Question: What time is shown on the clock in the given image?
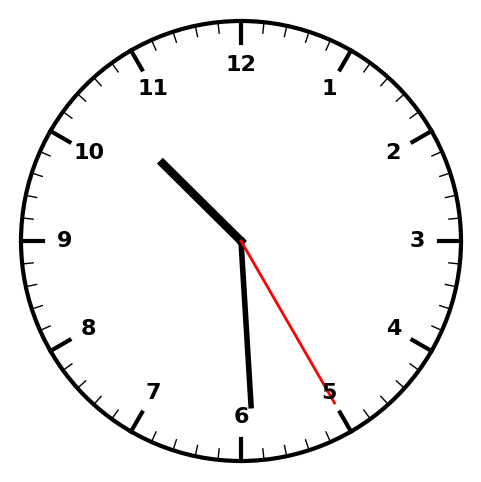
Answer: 10:29:25